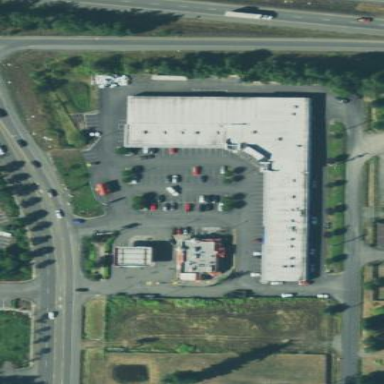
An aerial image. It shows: Retail building.